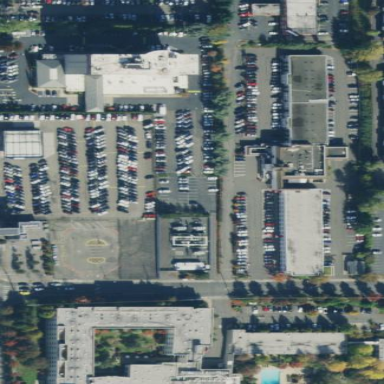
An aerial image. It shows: Parking area with asphalt surface. This is surface parking with park-and-ride facility.